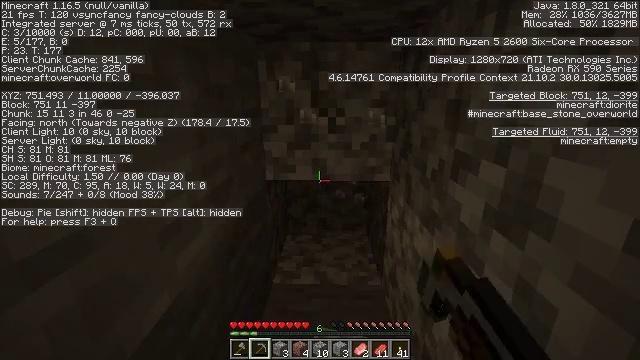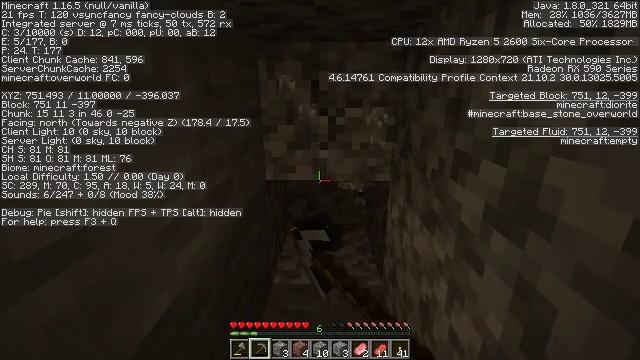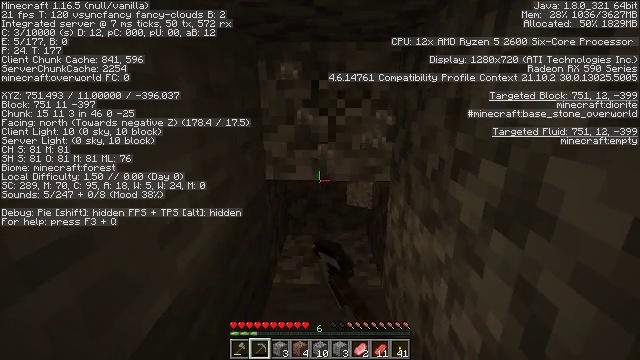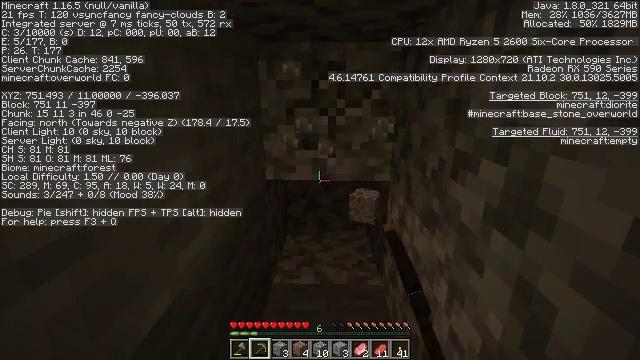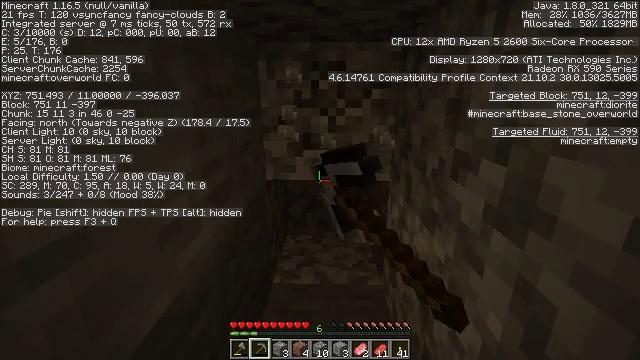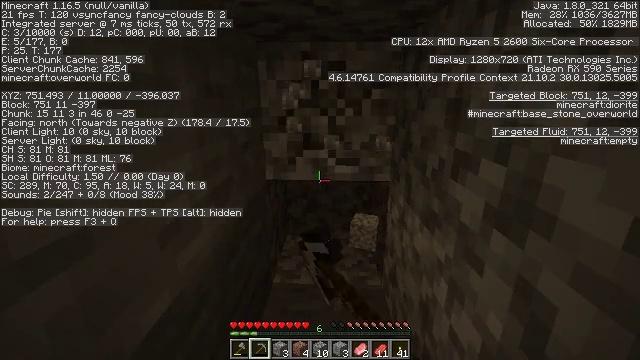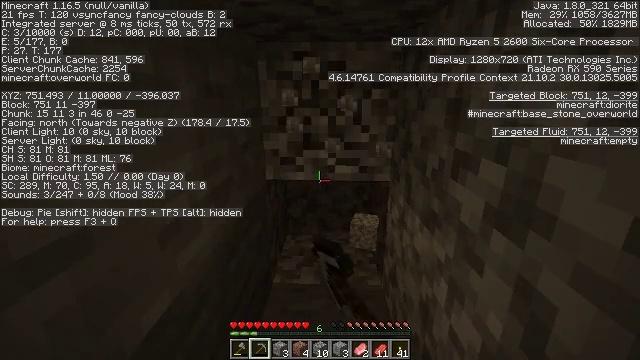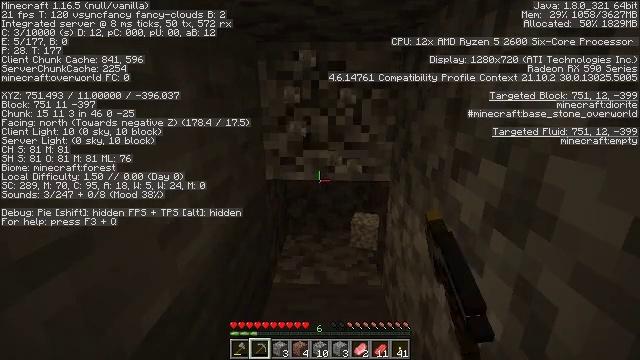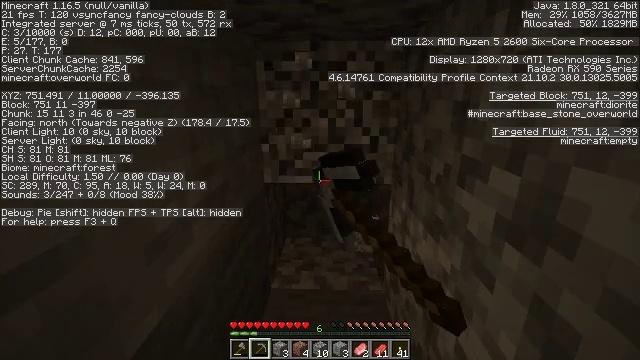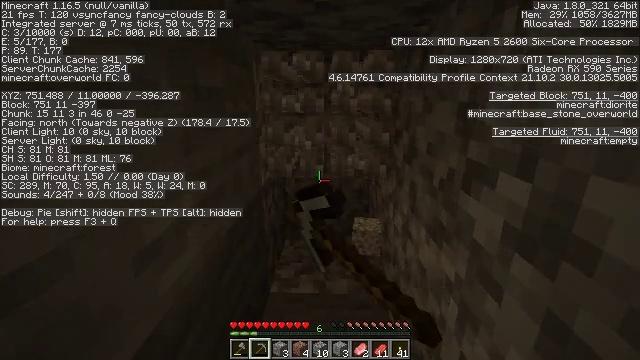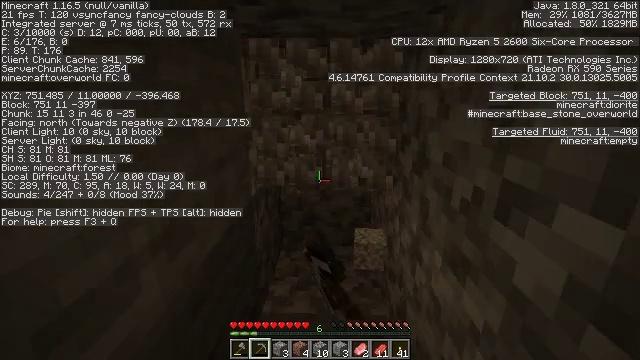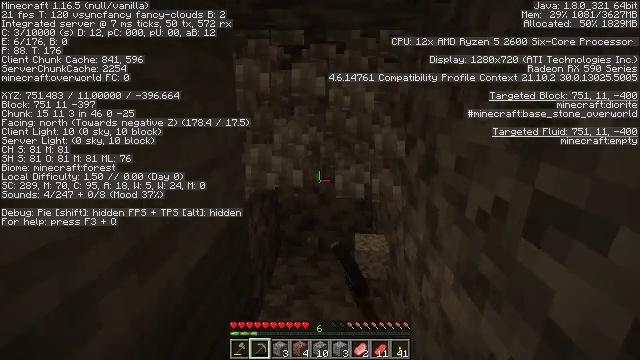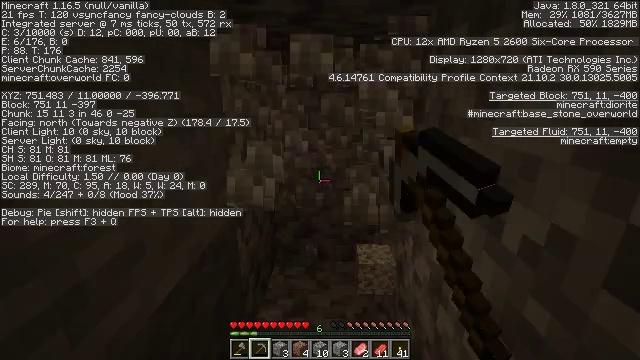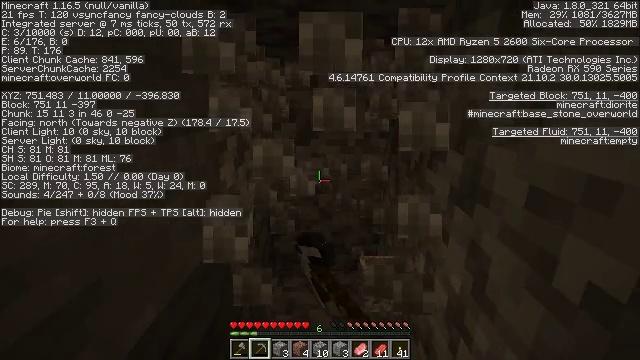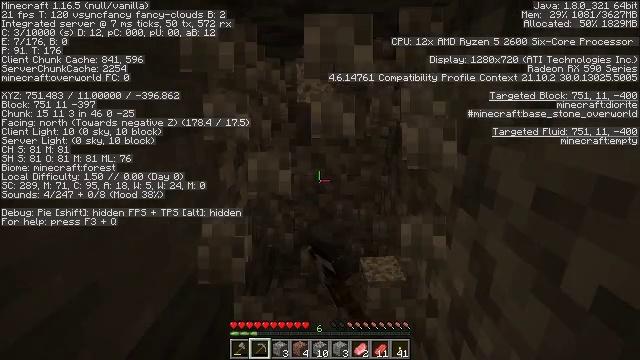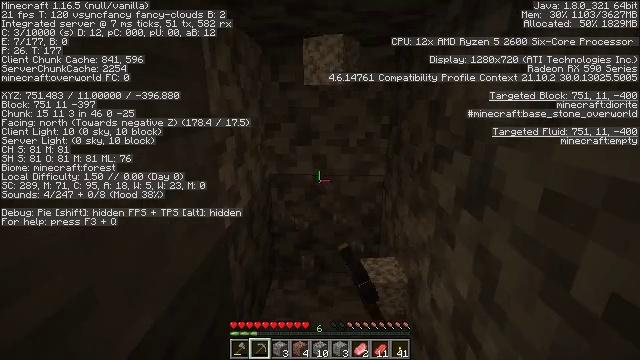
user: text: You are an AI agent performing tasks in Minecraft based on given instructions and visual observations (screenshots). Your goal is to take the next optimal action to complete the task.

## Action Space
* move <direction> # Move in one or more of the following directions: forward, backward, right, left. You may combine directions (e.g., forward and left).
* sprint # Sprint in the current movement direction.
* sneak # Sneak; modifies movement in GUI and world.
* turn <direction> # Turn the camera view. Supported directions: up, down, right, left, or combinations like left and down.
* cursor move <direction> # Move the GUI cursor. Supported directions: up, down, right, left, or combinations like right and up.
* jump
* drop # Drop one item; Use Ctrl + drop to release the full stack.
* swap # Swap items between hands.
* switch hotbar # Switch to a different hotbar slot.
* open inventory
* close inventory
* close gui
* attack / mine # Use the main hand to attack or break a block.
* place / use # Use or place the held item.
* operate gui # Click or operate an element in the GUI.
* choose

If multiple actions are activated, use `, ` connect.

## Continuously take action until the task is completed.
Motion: motion action
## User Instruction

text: Digging the diorite for building material.
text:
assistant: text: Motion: move forward, attack / mine
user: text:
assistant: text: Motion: move forward, attack / mine
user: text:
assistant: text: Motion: move forward, attack / mine
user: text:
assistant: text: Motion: move forward, attack / mine
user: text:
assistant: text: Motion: move forward, attack / mine
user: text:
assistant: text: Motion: move forward, attack / mine
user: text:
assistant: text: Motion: move forward, attack / mine
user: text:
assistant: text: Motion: move forward, attack / mine
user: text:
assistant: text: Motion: move forward, attack / mine
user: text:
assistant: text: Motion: move forward, attack / mine
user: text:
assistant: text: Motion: move forward, attack / mine
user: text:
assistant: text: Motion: move forward, attack / mine
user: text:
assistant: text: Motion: move forward, attack / mine
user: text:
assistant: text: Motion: move forward, attack / mine
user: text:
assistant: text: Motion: move forward, attack / mine
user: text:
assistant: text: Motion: move forward, attack / mine
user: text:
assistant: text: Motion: move forward, attack / mine
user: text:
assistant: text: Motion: move forward, attack / mine
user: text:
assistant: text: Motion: move forward, attack / mine
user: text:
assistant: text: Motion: move forward, attack / mine
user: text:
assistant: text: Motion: move forward, attack / mine
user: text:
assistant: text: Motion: move forward, attack / mine
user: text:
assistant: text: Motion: move forward, attack / mine
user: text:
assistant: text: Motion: move forward, attack / mine
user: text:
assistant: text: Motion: move forward, attack / mine
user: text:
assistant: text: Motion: move forward, attack / mine
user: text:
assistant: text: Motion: move forward, attack / mine
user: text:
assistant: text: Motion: move forward, attack / mine
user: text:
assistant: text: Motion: move forward, attack / mine
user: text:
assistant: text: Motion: move forward, attack / mine